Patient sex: M
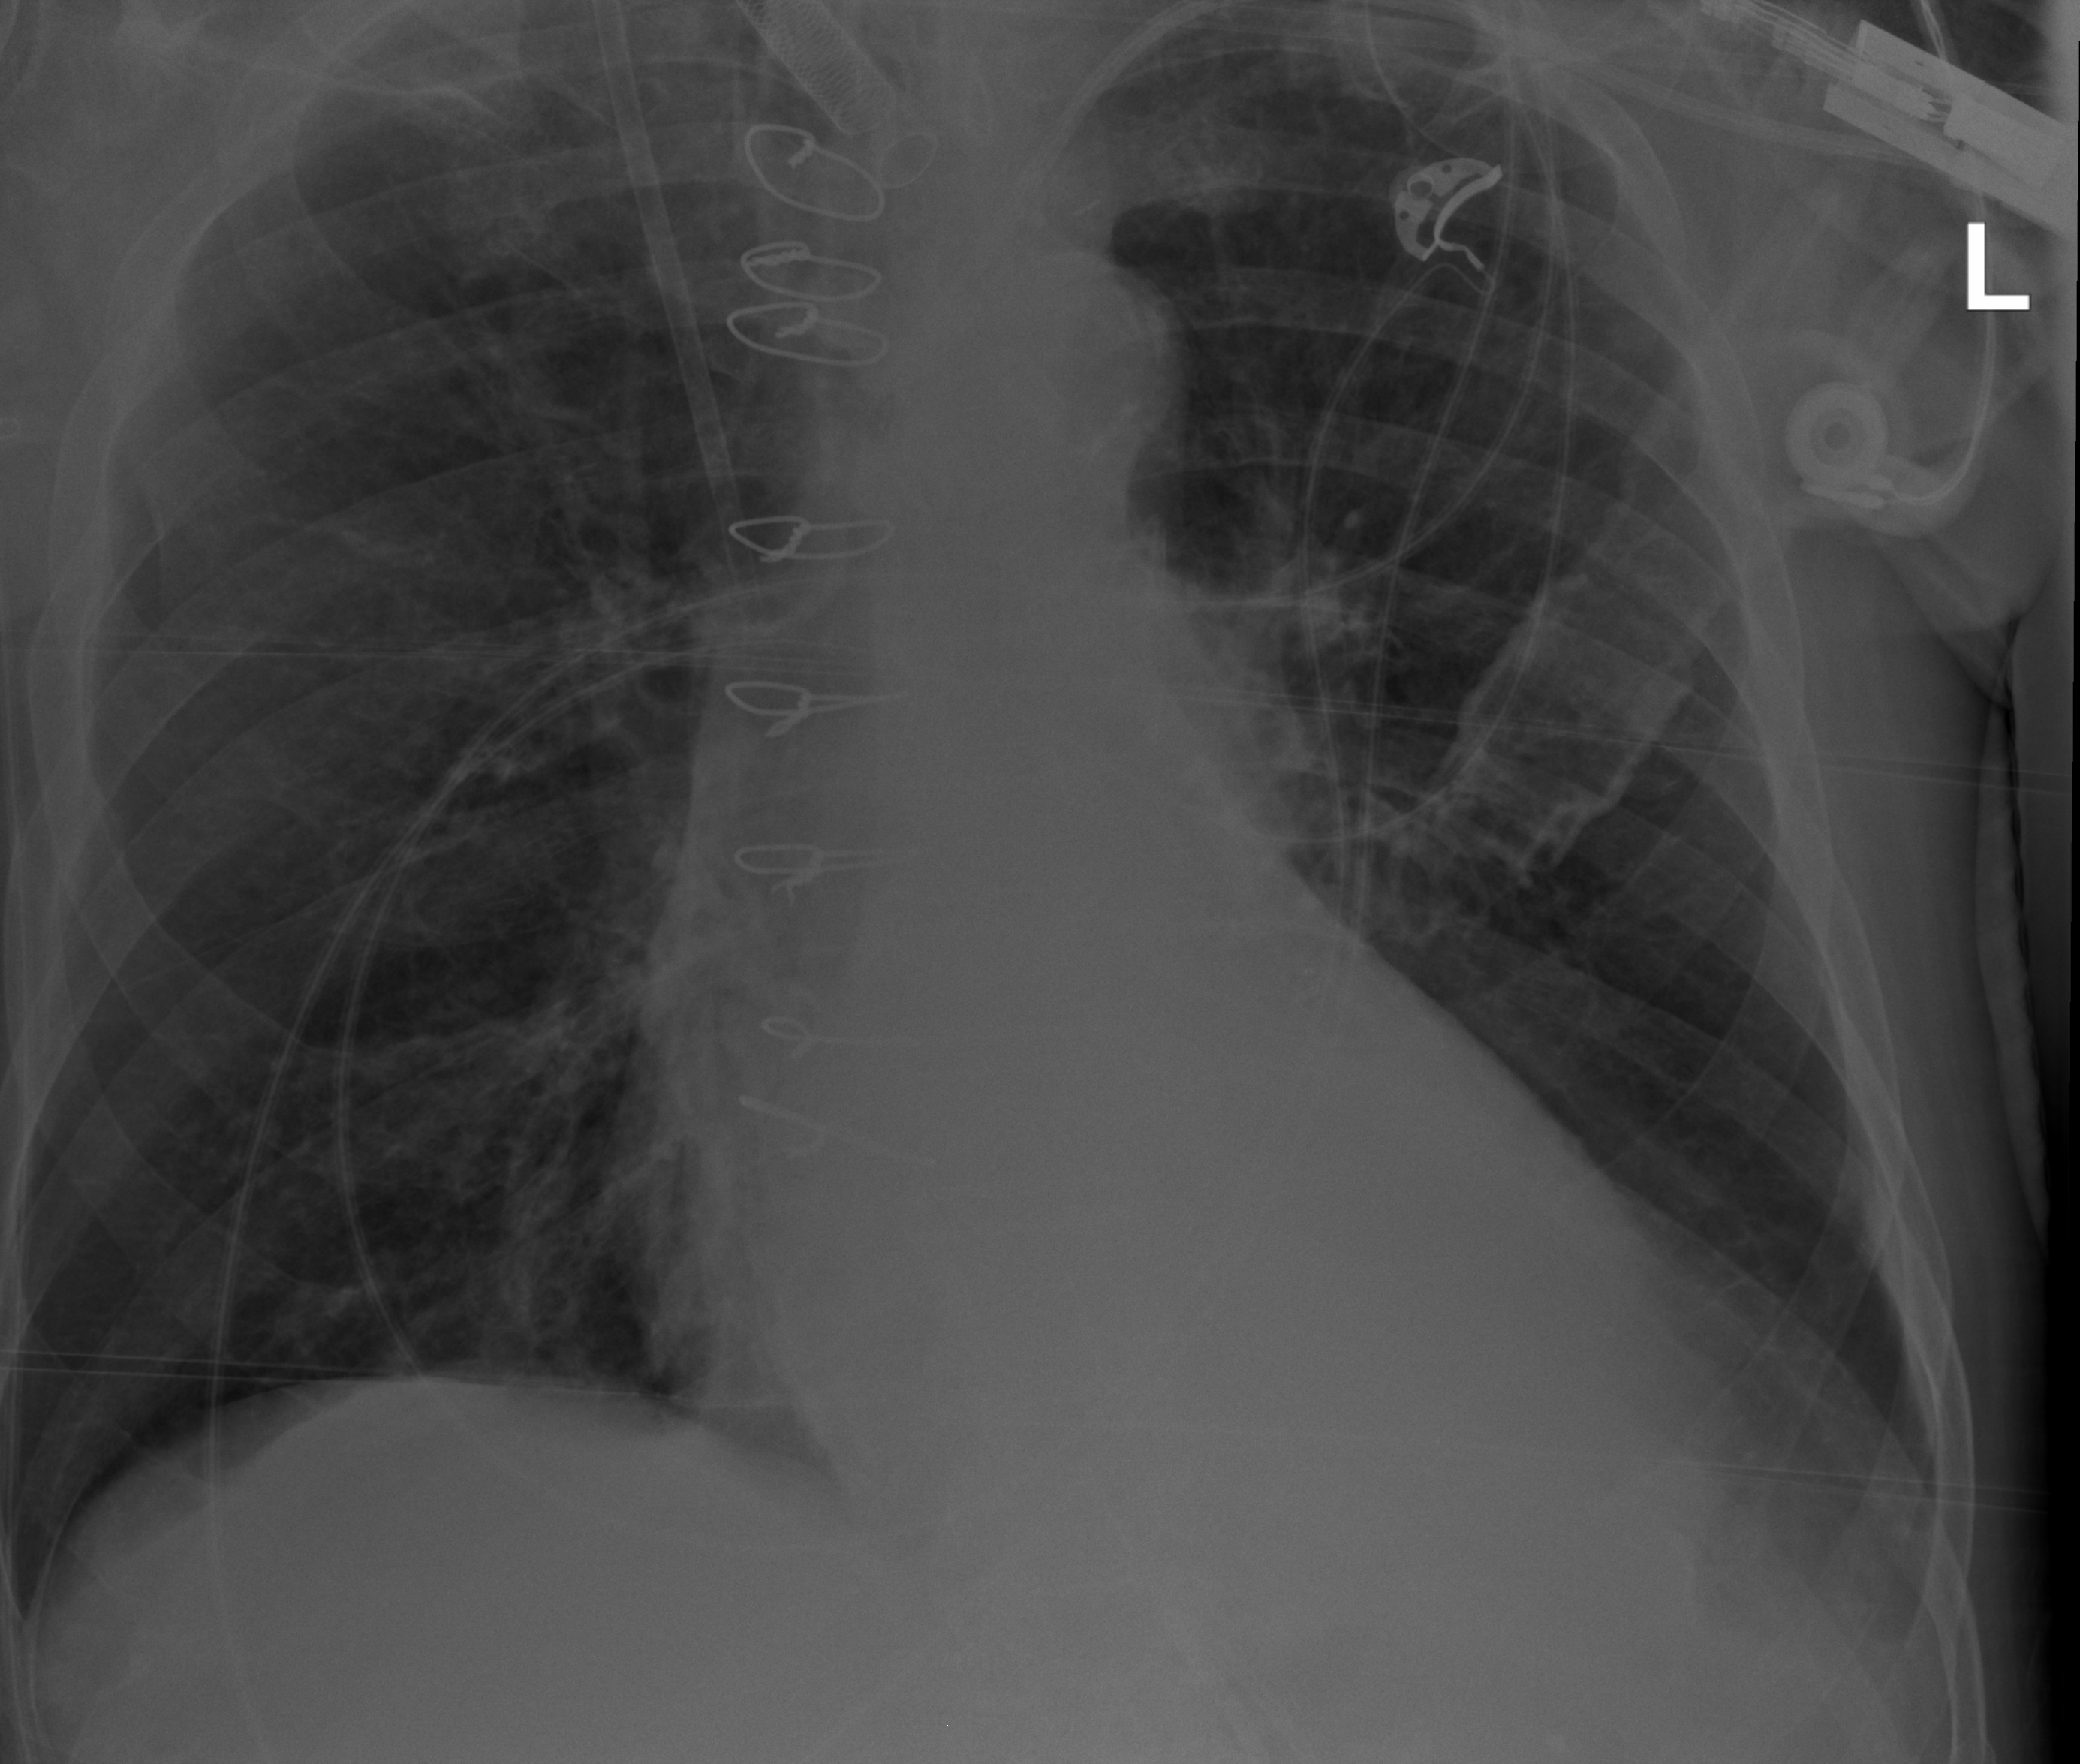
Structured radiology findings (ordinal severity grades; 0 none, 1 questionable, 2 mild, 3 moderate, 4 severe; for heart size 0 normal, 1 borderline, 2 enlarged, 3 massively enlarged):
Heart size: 2
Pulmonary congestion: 0
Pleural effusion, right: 0
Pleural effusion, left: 0
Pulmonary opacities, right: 0
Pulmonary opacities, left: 0
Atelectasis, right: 0
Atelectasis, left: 2